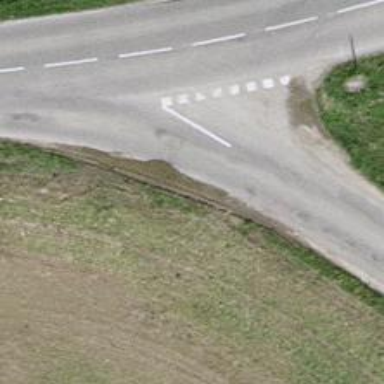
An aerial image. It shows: Unclassified road.